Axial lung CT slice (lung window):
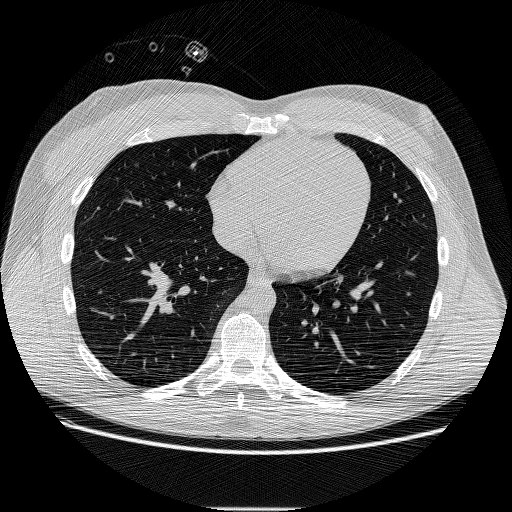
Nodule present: no